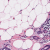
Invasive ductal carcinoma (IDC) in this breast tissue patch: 1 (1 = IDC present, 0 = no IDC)